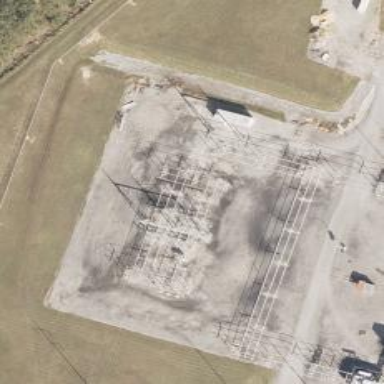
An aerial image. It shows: Switch used for power control.